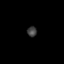
Tissue: skin
Cell type: Epithelial cells
Senescence score: 0.2633
Nuclear area (px): 96
Mean DAPI intensity: 63.333